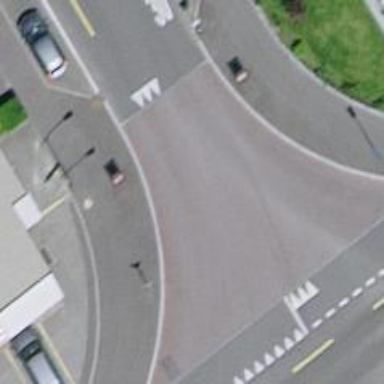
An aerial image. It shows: Tertiary road with asphalt surface. It has lanes for cyclists on both sides.